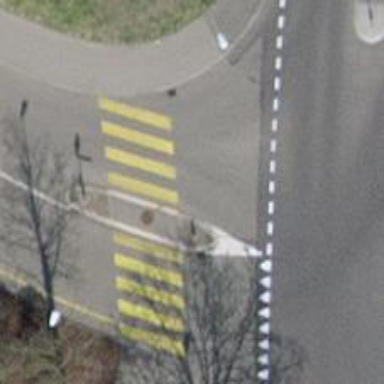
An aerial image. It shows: Kerb serving as barrier.